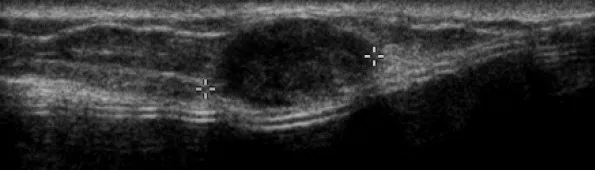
Sonographic examination: 15 mm hypoechoic solid, non-calcified circumscribed mass, with a thin echoic rim, benign in appearance, located in subcutaneous fat at 9 o'clock in the left breast.
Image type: radiology (ultrasound)